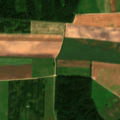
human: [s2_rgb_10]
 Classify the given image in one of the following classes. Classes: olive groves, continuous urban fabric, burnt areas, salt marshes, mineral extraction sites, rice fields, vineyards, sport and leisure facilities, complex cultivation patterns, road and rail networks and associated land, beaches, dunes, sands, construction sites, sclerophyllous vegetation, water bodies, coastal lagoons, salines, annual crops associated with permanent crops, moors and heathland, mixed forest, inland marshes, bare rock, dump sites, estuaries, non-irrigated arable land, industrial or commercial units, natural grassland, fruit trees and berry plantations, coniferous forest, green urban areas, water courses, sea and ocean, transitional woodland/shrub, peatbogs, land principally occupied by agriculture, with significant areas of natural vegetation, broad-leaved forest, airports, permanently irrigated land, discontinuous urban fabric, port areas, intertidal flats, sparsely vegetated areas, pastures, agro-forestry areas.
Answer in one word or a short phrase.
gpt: non-irrigated arable land, pastures, land principally occupied by agriculture, with significant areas of natural vegetation, coniferous forest, mixed forest, transitional woodland/shrub